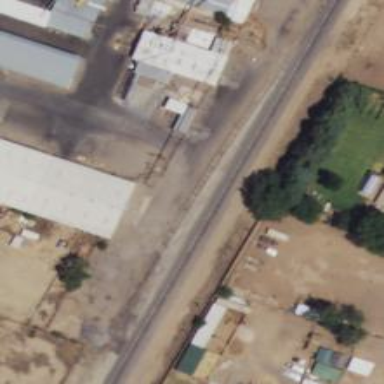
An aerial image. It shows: Rail spur service.